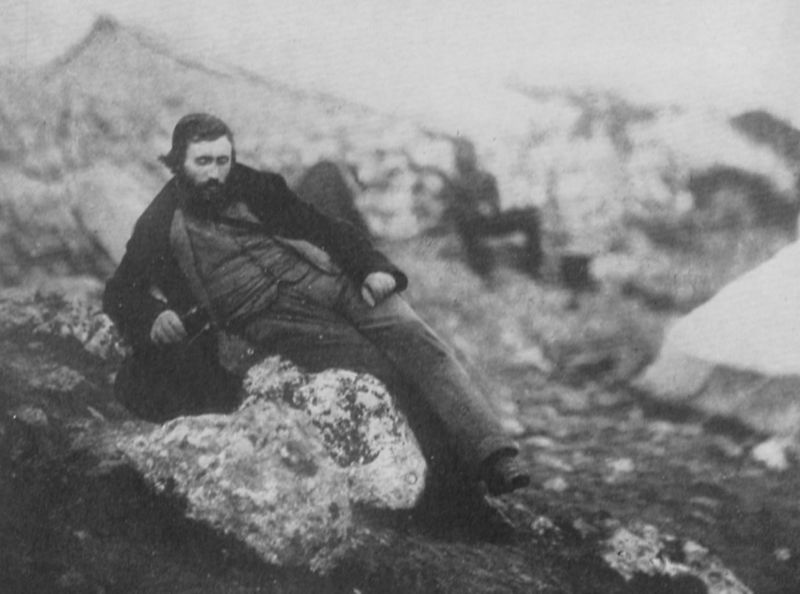
Titel: William Simpson, Kriegsillustrator
Künstler: Roger Fenton
Standort: USA
Institution: Sammlung Gernsheim
Schlagwörter: berg, felsen, himmel, mann, schlaf, weiß, landschaft, sitzen, frankreich, frisur, grau, haar, männer, schwarz, blick, eis, haus, schnee, weg, wiese, haube, alt, anzug, bart, hose, jacke, jung, kappe, mütze, arm, augen, falten, gesicht, lang, mensch, stein, steine, vollbart, hände, portrait, porträt, ebene, einsamkeit, hügel, kalt, einsam, boden, haare, mantel, sitzend, traurig, beine, bein, liegen, schuhe, russland, berge, fels, gebirge, abstufungen, nebel, geröll, pause, rast, amerika, moment, arbeiter, wetter, hands, men, white, black, dick, face, hair, nose, old, sit, sitting, dichter, melancholie, liegend, gedanken, jacket, weste, momentaufnahme, unscharf, foto, fotografie, photographie, regen, courbet, wandern, moos, traum, schwarzweiss, denker, bürgertum, photo, hand, selbstportrait, natur, versunken, sad, man, rock, rocks, stone, reise, wanderer, field, hill, landscape, mountain, mountains, nature, eyes, suit, snow, wegrand, grass, night, persönlichkeit, entdecker, rucksack, reisender, abzug, black and white, expression, chin, coat, mouth, buttons, coats, beard, boots, liegt, aufnahme, haartracht, wanderung, ice, model, zelt, zelte, geicht, outside, person, liegender mann, wissenschaft, russisch, photografie, day, human, arms, pose, vest, übereinander, ground, feucht, pants, shoe, shoes, thinking, rain, jude, legs, bürgerkrieg, fingers, lips, tent, sequenz, lying, resting, sleeping, bergsteiger, kroatien, staring, desert, cold, stones, geschlagen, shirt, recline, abenteuer, photograph, photography, reclining, russia, expedition, rundzelt, mustache, krim, selbstauslöser, terrain, leg, nordland, poet, steije, unternehmung, photp, contemplating, relax, lounging, rocky, chill, bag, 1930, emotion, down, brows, photograh, laying, rustic, blur, tents, explorer, campsite, homeless, downcast, selbstauslöse, lieht, back and white, ruhe, granite, tentes, schwarz-weiß-photographie, lie down, nce, altmodisch, entspannung, reclined, stoun, stoune, realxing, restless, 여행, 남자, 잠, 흑백사진, 턱수염, 주먹, 인물사진, 고독, 휴식, 사색, 근심, bergbesteigung, human in mountain, terrian